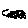
Label: car